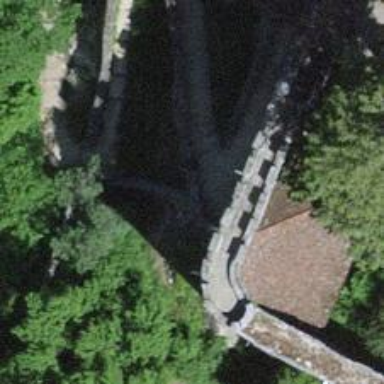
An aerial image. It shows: Historic castle wall made of stone.